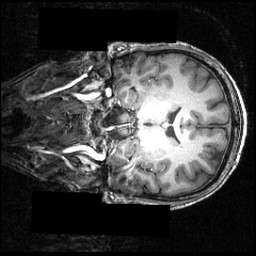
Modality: T1w
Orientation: coronal
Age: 24
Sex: male
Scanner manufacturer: siemens
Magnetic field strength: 3.951 T
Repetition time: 1.5 s
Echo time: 0.00335 s